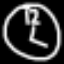
Label: clock